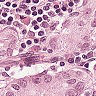
Metastatic tissue present: yes